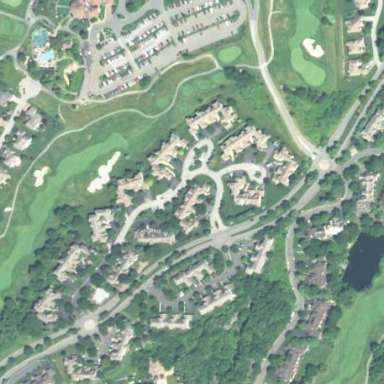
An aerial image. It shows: Rough grassy area used for golf.